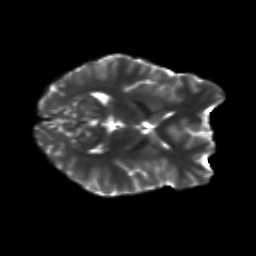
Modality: T2w
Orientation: axial
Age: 18
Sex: male
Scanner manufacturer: siemens
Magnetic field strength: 3 T
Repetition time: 8.8 s
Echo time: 0.085 s